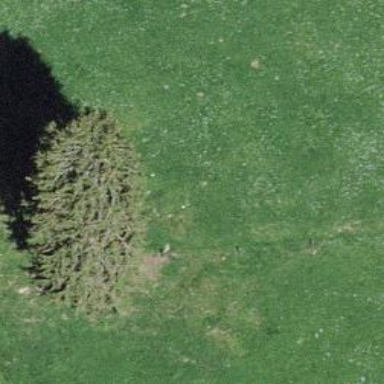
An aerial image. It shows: Evergreen tree with needle-leaved leaves.